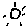
Label: sun